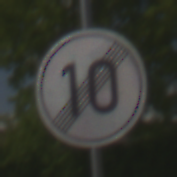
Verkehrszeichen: EndeGeschwindigkeit10
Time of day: Midday
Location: Outdoor (RoadRail)
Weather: PartlyCloudy
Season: NotSpecified
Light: Natural